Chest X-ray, AP view. Patient: 35 years old, sex M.
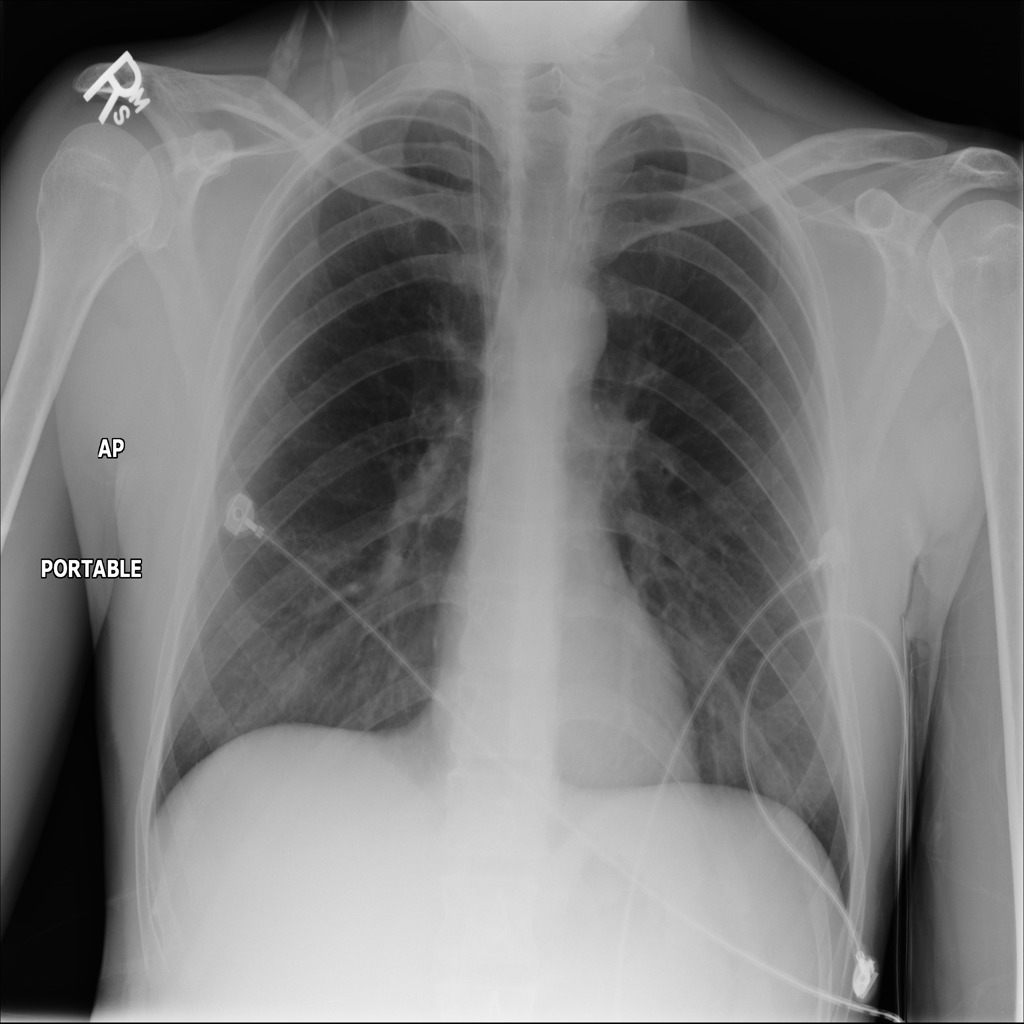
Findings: No Finding